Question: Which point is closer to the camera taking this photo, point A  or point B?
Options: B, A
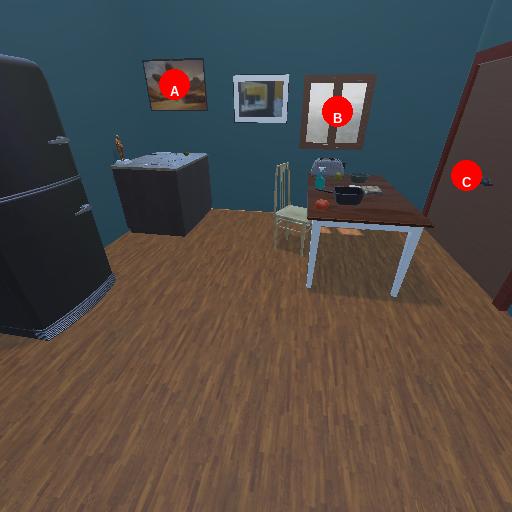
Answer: B